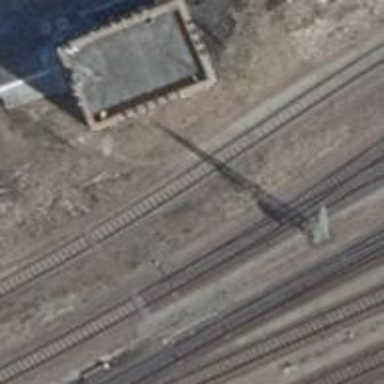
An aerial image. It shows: Railway yard.